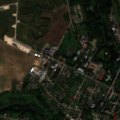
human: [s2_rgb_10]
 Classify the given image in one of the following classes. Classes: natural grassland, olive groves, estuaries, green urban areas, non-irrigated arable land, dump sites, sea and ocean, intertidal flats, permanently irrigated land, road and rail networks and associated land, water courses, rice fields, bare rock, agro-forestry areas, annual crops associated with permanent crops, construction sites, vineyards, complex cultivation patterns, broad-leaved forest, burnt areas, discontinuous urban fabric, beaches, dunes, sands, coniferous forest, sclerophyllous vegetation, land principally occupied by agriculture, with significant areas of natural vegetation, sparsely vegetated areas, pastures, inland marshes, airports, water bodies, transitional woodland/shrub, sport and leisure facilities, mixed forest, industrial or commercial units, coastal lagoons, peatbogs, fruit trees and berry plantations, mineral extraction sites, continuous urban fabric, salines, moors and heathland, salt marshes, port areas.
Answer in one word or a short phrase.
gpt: discontinuous urban fabric, road and rail networks and associated land, airports, green urban areas, sport and leisure facilities, non-irrigated arable land, land principally occupied by agriculture, with significant areas of natural vegetation